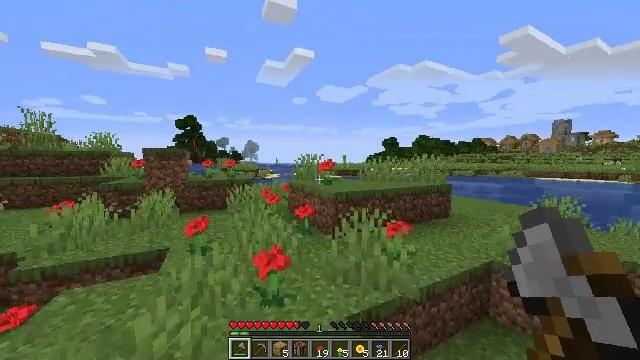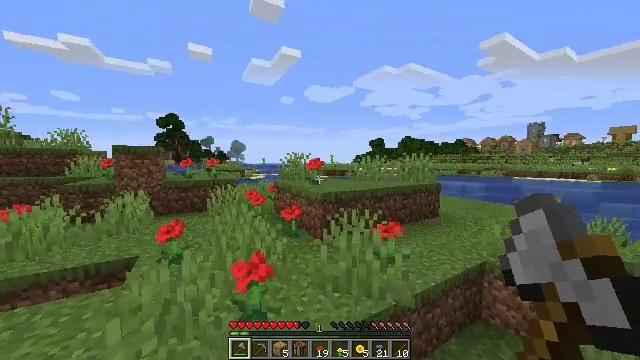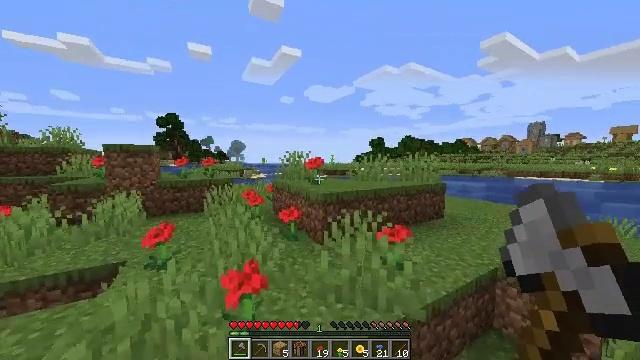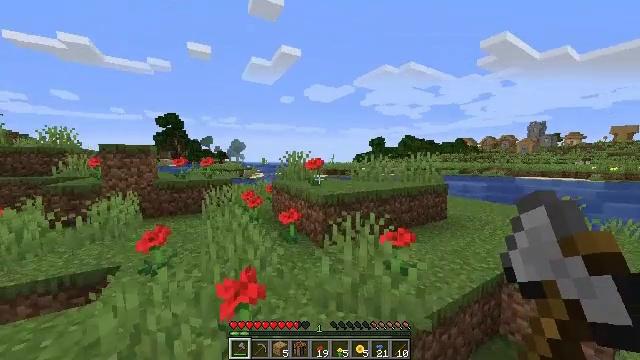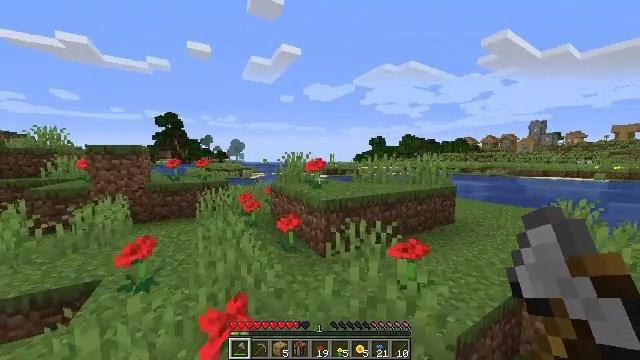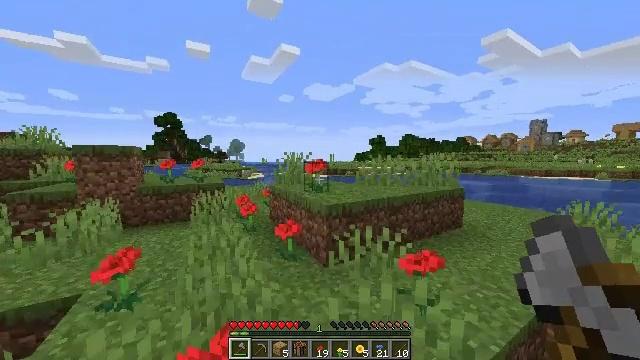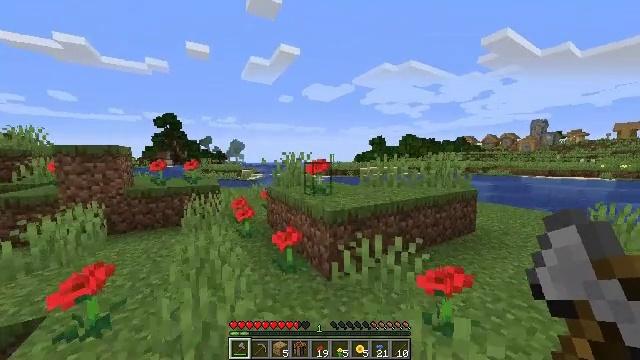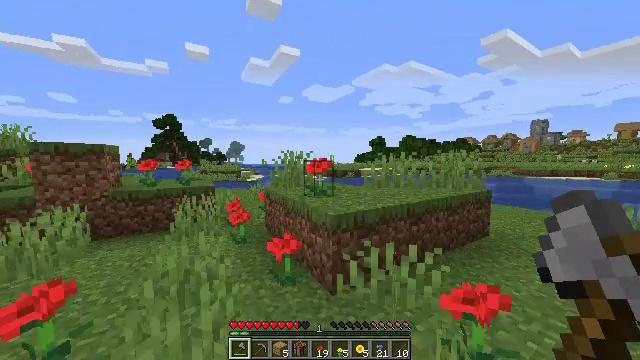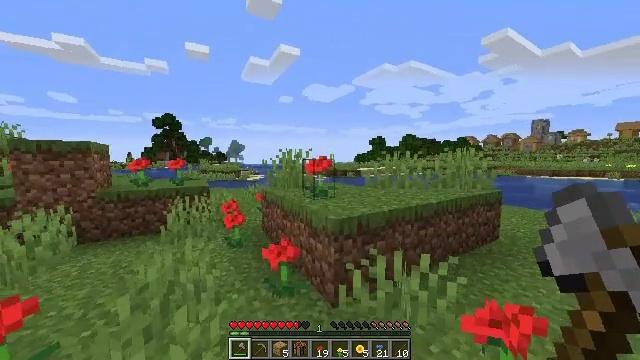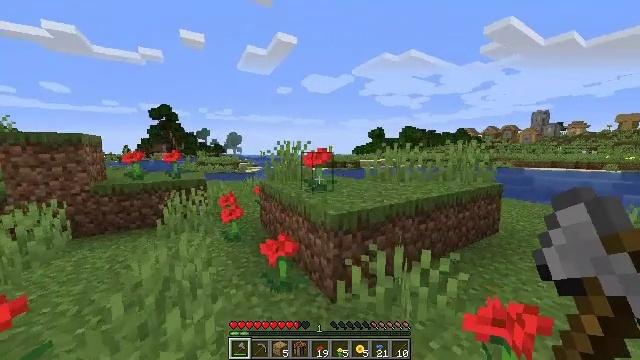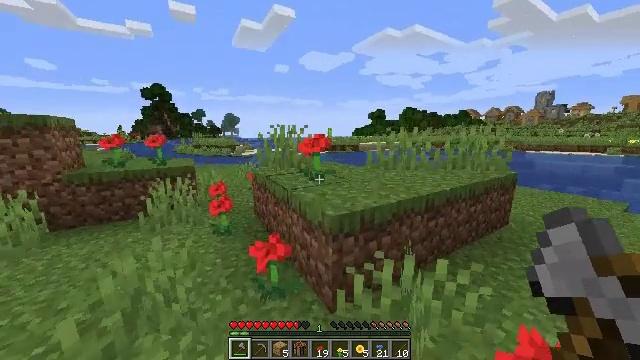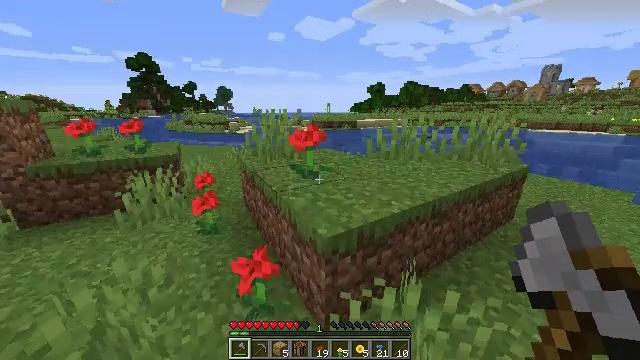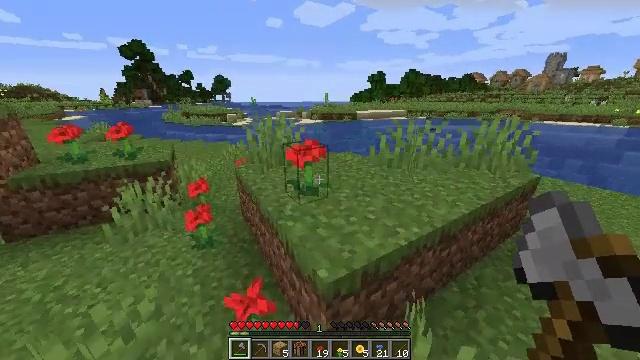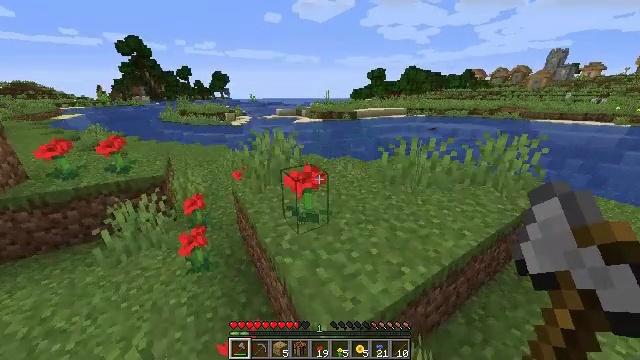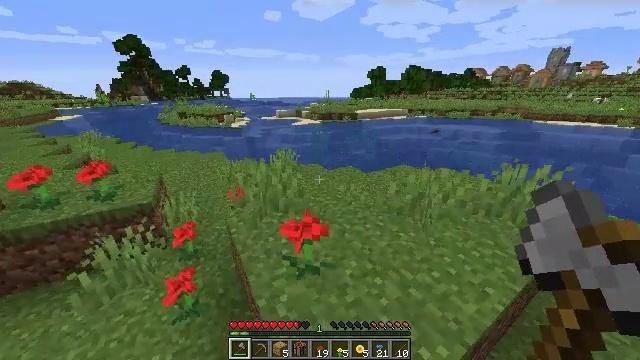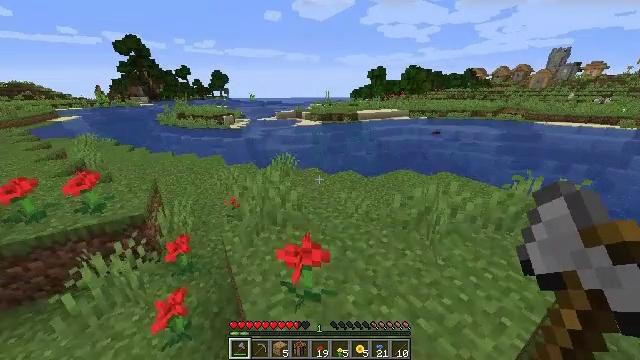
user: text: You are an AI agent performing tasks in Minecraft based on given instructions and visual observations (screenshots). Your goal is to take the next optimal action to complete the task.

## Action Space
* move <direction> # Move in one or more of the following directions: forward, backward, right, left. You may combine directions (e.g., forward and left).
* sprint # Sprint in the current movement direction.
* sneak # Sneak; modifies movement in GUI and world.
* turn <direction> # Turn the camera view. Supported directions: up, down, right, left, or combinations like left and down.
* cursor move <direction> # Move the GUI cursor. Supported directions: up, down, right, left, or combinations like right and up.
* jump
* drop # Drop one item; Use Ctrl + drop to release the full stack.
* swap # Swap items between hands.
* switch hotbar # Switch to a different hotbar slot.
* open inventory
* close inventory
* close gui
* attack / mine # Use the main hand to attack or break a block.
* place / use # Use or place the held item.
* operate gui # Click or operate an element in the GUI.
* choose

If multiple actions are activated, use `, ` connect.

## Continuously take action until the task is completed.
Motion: motion action
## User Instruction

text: Cut down the sugar cane stalks.
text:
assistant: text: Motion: move forward, turn right
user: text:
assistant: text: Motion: move forward
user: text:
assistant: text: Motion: move forward
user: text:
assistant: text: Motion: move forward
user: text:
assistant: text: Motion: move forward
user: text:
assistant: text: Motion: move forward
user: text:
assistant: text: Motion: move forward
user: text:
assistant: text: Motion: move forward
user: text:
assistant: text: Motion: move forward, turn down
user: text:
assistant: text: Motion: move forward, turn down
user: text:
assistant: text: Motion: move forward, turn down, jump
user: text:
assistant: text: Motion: move forward, turn down, jump
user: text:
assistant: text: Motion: move forward, turn down
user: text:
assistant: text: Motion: move forward
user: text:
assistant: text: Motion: move forward
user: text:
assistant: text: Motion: move forward
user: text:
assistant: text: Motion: move forward
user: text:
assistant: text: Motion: move forward
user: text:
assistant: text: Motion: move forward
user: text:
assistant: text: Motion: move forward
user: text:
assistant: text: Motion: move forward
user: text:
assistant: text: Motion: move forward
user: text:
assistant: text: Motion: move forward
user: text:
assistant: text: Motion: move forward
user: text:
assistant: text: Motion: move forward, turn left
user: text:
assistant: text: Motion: move forward, turn left and up
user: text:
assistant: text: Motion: move forward, turn left and up
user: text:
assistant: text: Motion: move forward, turn left and up
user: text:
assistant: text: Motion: move forward
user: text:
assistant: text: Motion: move forward